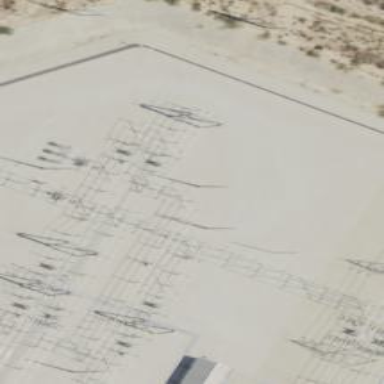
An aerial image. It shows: Switch used for power control.